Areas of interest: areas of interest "Tianjin Bichen District 24th Kindergarten"
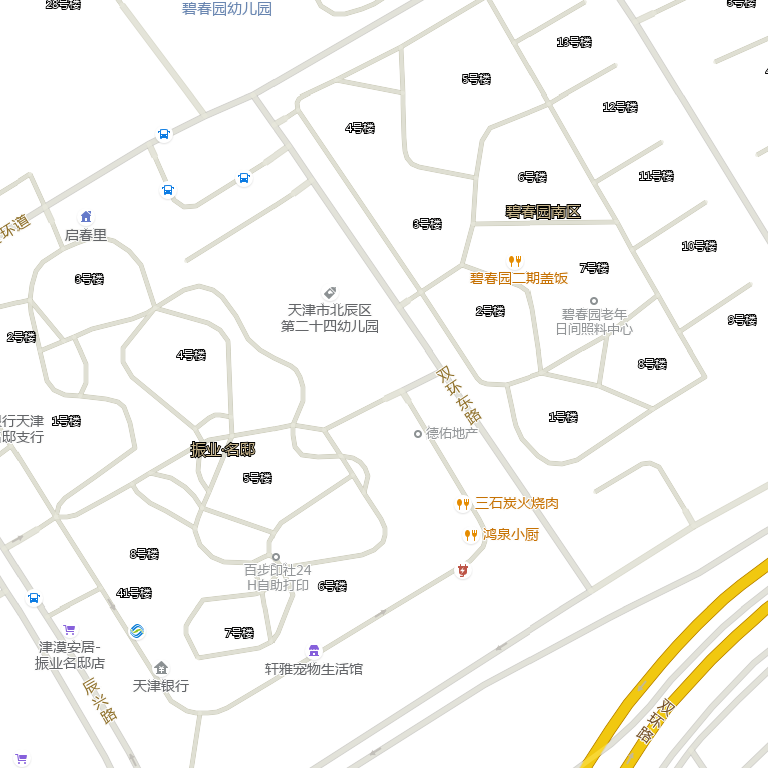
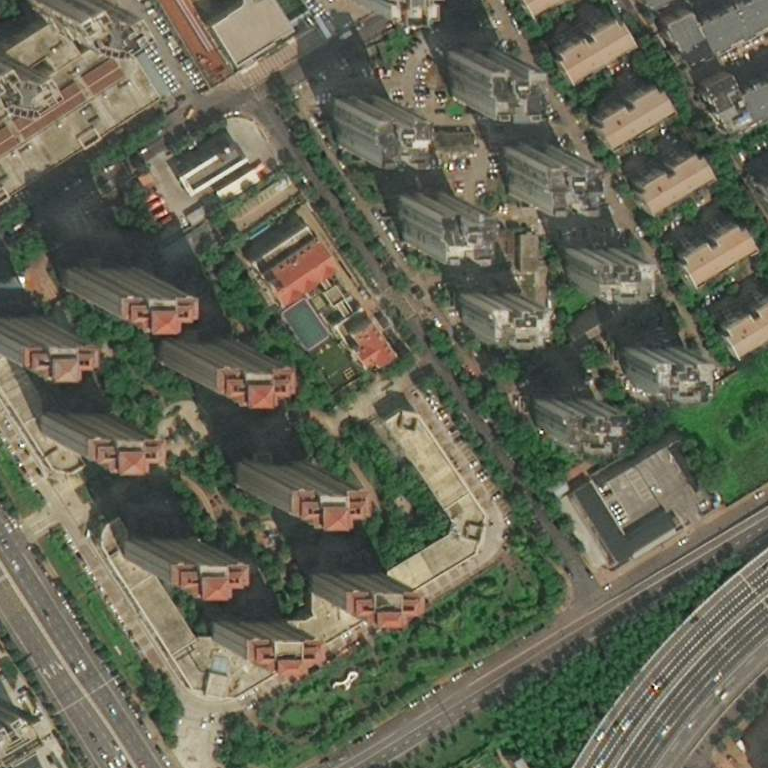